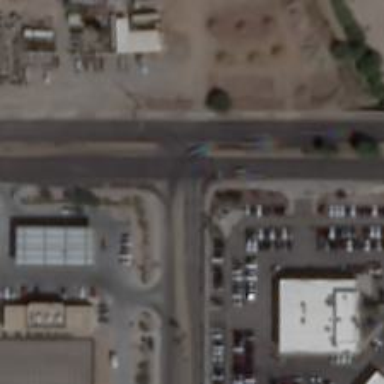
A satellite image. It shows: Marked crossing on the road.